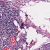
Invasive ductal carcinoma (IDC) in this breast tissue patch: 0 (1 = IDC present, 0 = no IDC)